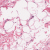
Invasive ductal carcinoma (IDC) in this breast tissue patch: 0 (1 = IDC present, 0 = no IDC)